Question: re: <URL>
I made a relatively simple web site to make it easier to compare potential "expat" cities. There are links (target=iframe) for each city for cost of living data, wikipedia, expat blogs, climate info, and Google map.
The left column consists of several control links for each city.
The main window is a single . Iframe scrolling is set to OFF. Iframe contents are from .
The if one scrolls down to view a long Wikipedia entry and then the user clicks on a new City link, the , which is not what is typically wanted.
The desired behavior (, not jQuery):

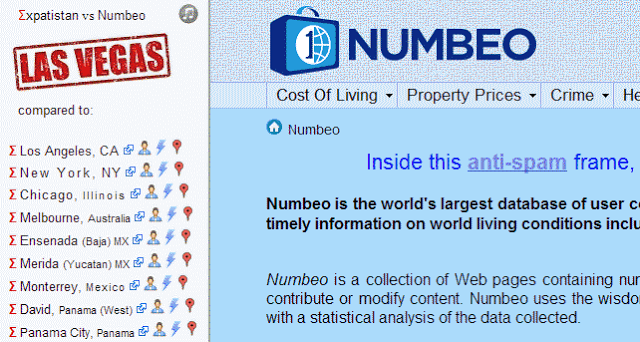
Answer: This was actually much easier than with more complex web sites using iframes. For this simple web page, BODY and not the DIV control the scrolling.
'''
<iframe src="numbeo.html" onLoad="window.scrollTo(0,0);" etc. >
'''